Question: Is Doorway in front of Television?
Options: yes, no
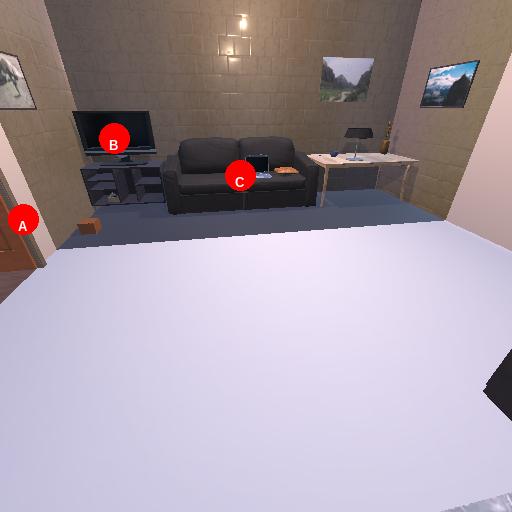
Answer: yes